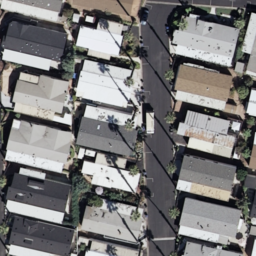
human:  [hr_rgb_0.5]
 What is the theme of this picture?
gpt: mobile home park

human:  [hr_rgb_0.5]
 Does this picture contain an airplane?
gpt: no

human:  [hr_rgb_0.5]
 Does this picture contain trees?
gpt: yes

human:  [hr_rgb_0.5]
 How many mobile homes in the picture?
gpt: fifteen

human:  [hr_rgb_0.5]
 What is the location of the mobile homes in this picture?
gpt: left, center and right